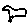
Label: bird